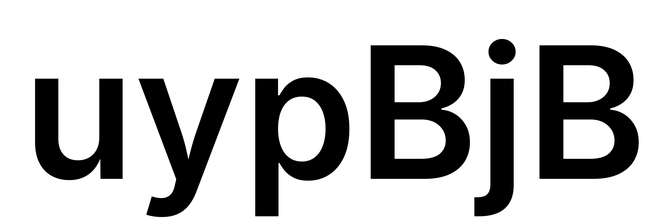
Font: Inter_SemiBold